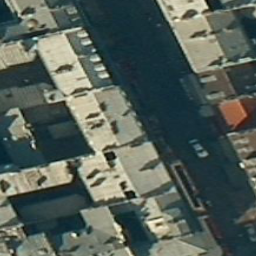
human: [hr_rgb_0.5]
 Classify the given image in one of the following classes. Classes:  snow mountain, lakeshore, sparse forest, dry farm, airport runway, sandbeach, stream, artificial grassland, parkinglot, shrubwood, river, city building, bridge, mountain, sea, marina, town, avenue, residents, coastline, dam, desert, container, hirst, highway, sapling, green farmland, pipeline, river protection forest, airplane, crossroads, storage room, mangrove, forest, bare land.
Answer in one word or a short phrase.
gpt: city building